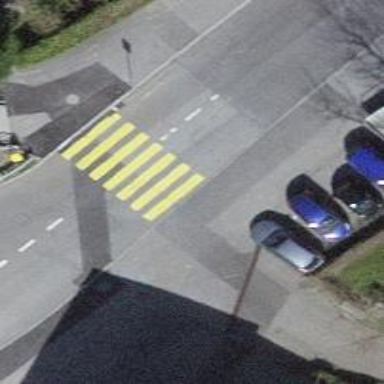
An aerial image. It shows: Footway with zebra crossing.